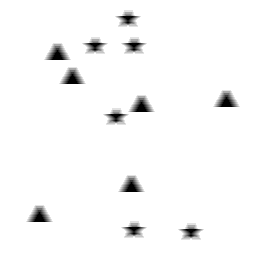
Squares: 0
Triangles: 6
Stars: 6
Total shapes: 12